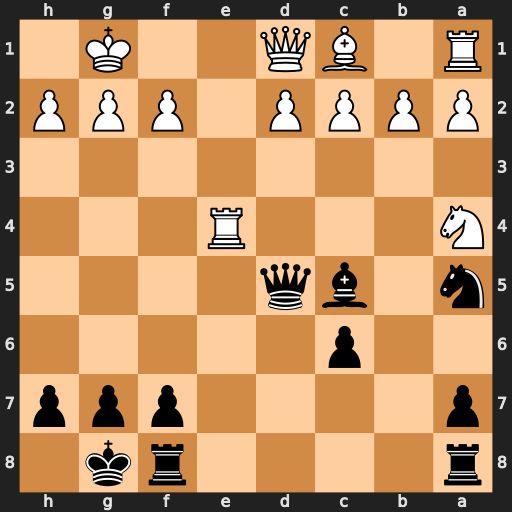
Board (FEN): r4rk1/p4ppp/2p5/n1bq4/N3R3/8/PPPP1PPP/R1BQ2K1
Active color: b
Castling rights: -
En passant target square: -
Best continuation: Bxf2+ Kxf2 Qxe4